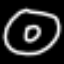
Label: donut